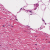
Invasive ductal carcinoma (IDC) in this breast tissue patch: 0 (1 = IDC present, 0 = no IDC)